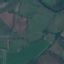
Land use / land cover class: Pasture